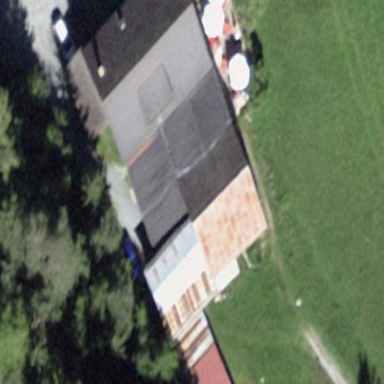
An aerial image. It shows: Hostel building.